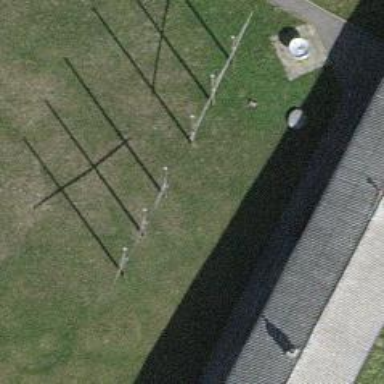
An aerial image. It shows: Flagpole structure.